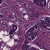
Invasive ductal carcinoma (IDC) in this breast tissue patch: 1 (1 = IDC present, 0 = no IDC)